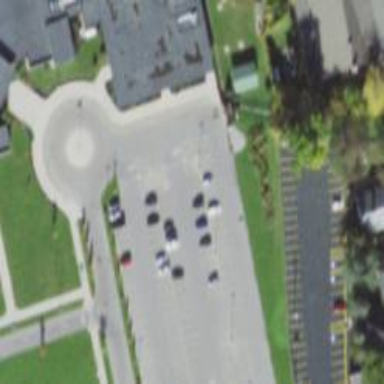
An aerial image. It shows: Parking space is available.